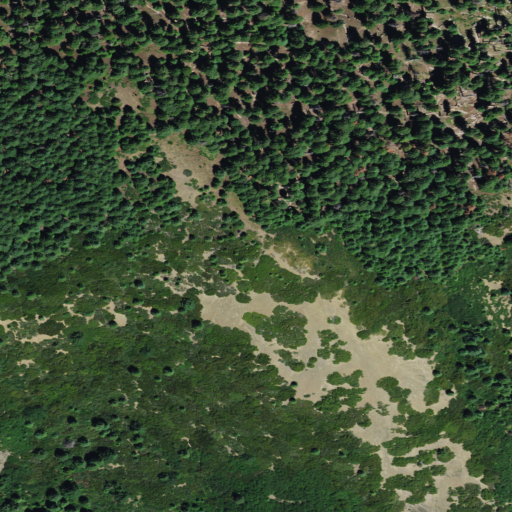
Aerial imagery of mountain in California named Bug Creek Butte containing evergreen forest, shrub, and deciduous forest